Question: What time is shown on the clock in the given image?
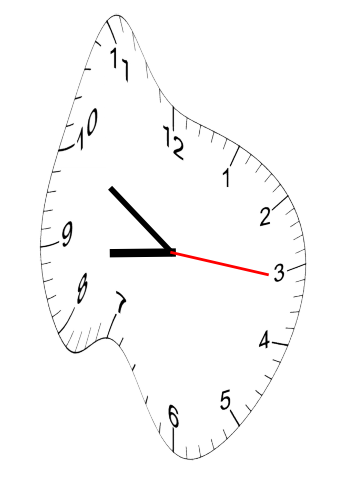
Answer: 08:50:16